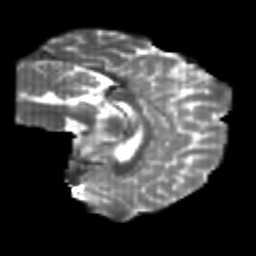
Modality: T2w
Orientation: sagittal
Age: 20
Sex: female
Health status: healthy
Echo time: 0.074 s